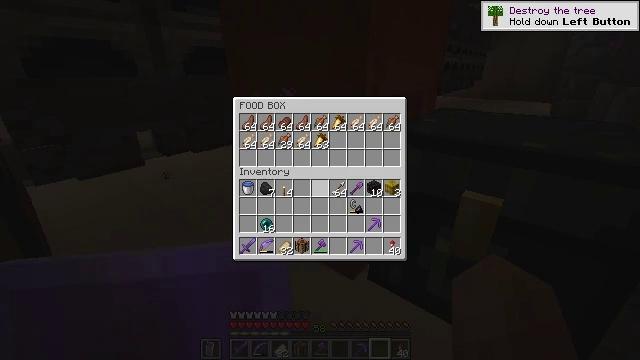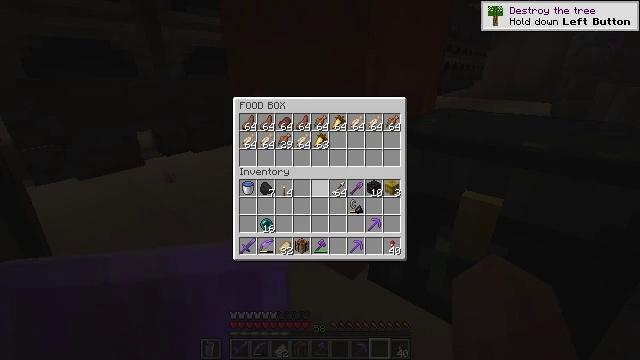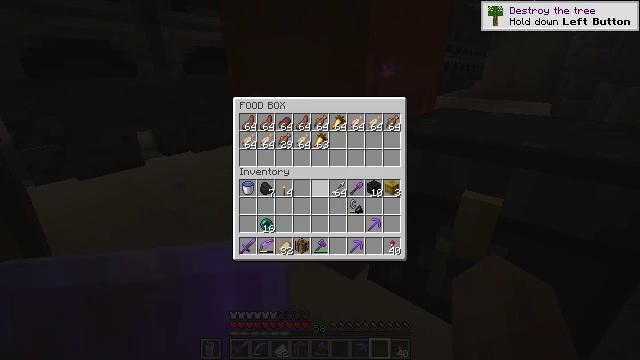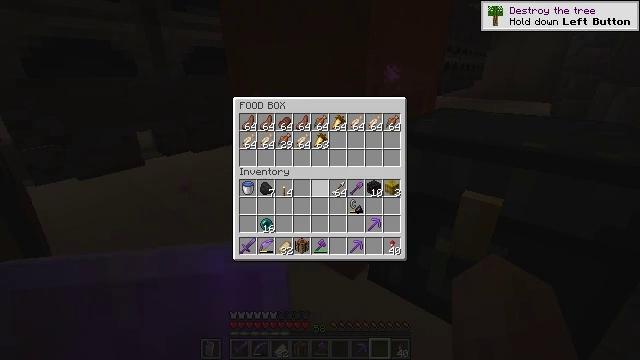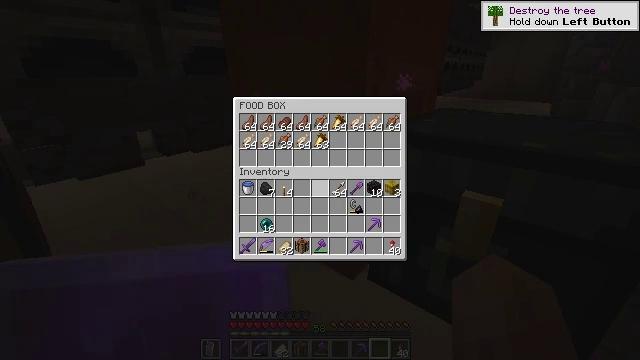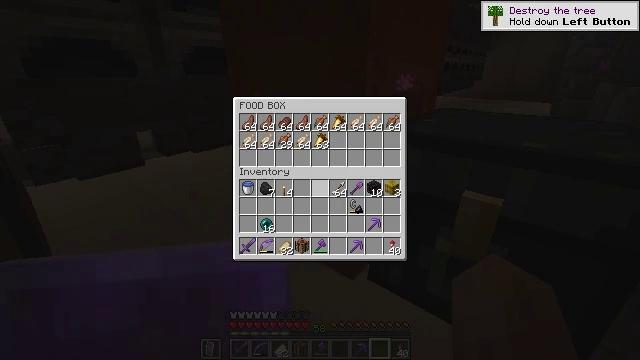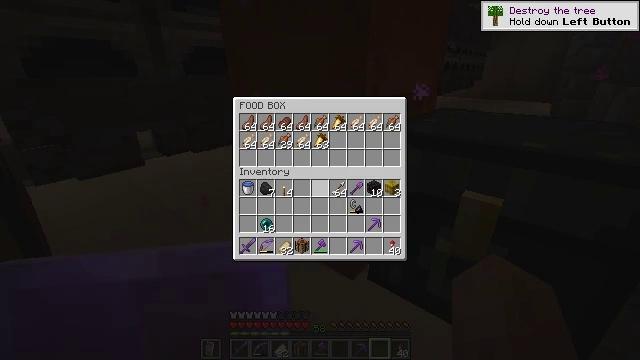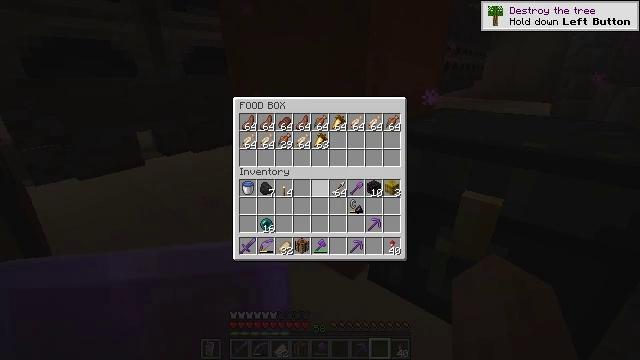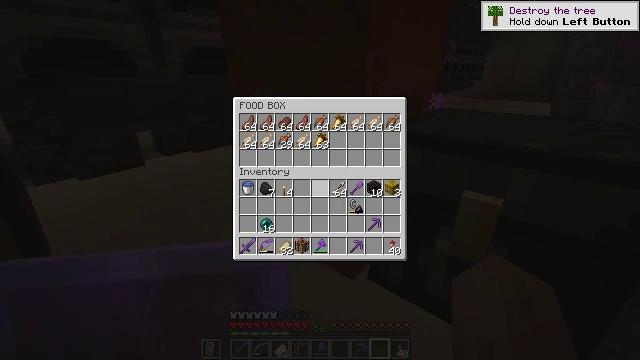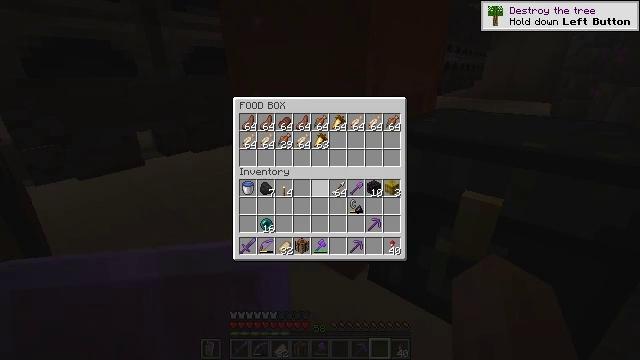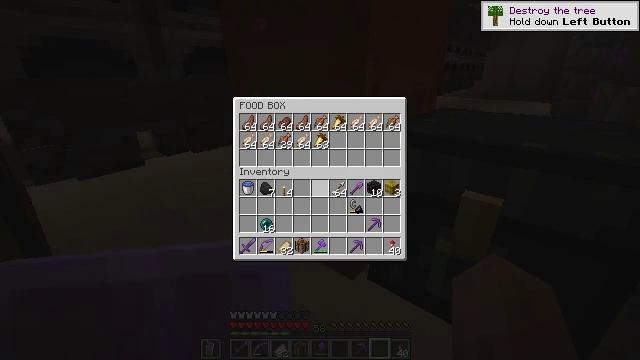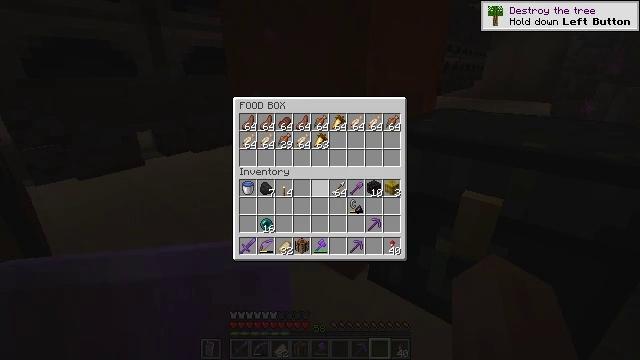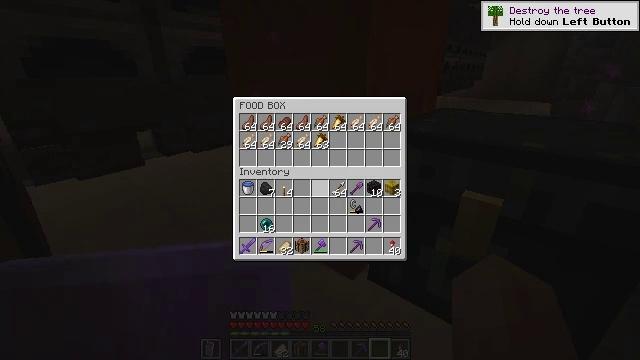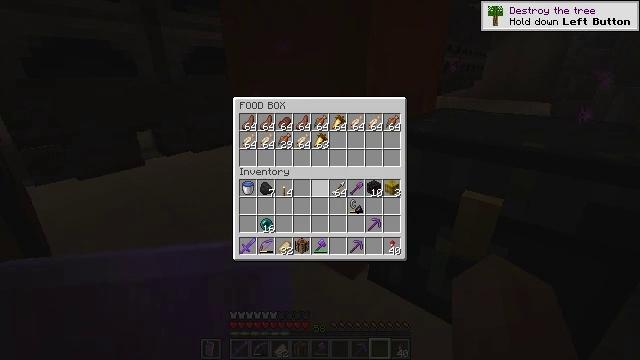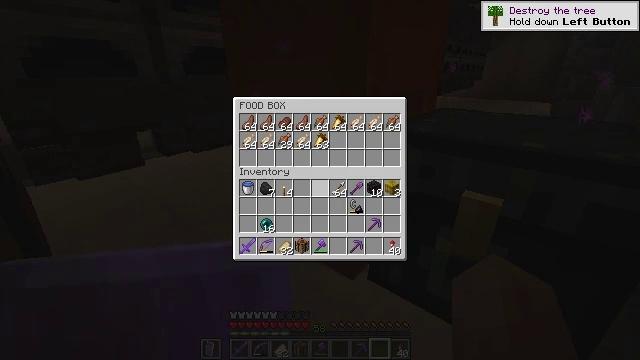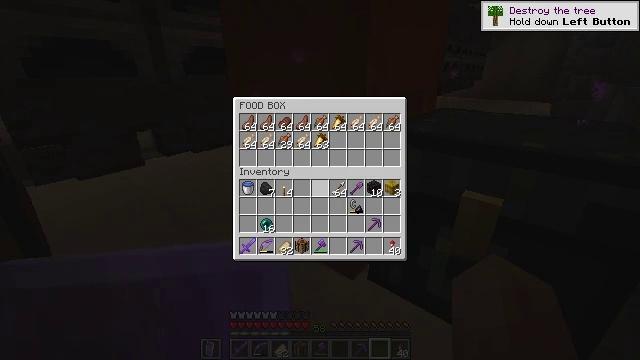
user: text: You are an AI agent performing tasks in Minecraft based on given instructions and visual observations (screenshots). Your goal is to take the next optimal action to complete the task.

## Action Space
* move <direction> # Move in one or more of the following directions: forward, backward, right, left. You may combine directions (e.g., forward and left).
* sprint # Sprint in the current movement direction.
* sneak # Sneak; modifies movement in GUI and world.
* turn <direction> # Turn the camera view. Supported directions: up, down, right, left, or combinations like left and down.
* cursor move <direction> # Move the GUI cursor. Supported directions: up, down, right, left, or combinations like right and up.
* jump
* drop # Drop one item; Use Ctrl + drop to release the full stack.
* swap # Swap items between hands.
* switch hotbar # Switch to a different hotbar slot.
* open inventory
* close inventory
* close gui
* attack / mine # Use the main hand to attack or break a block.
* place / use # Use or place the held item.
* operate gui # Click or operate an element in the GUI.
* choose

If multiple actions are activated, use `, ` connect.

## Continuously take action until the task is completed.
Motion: motion action
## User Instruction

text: Harvest the orange shulker box.
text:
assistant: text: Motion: no_op
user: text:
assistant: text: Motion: no_op
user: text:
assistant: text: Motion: no_op
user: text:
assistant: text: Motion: no_op
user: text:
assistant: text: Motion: no_op
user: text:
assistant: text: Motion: no_op
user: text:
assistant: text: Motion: no_op
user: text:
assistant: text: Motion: no_op
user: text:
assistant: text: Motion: no_op
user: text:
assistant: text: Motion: no_op
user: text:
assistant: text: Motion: no_op
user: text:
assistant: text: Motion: no_op
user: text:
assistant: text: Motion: no_op
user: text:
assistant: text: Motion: no_op
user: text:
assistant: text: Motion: no_op
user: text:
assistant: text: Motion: no_op
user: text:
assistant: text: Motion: no_op
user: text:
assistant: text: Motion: no_op
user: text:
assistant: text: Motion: no_op
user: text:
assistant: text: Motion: no_op
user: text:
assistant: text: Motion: no_op
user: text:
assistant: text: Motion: no_op
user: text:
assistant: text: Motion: no_op
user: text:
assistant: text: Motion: no_op
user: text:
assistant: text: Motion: no_op
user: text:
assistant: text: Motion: no_op
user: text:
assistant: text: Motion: no_op
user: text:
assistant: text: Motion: no_op
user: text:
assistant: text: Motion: no_op
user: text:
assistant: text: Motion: no_op